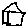
Label: house